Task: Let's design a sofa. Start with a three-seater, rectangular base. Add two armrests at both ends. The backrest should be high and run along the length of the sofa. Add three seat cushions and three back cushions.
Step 171:
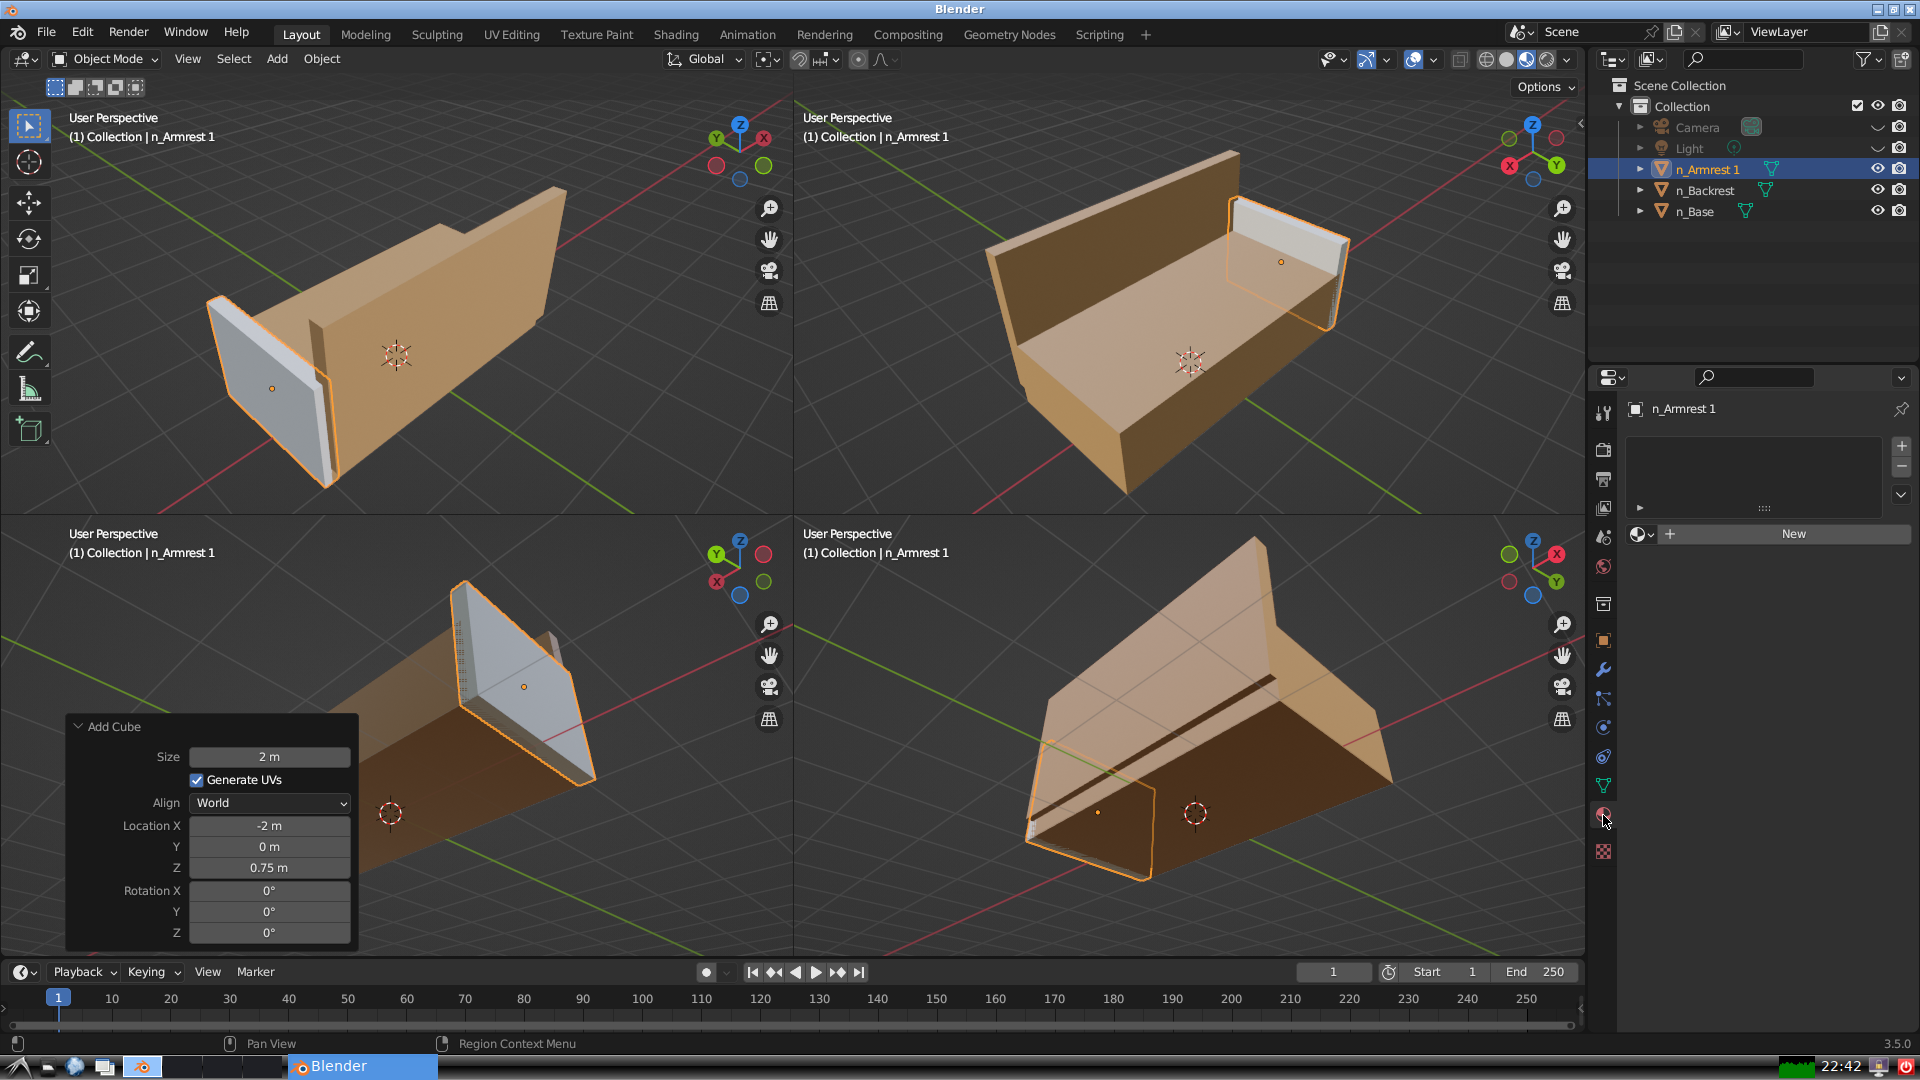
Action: {"mouse_move": [1636, 534]}